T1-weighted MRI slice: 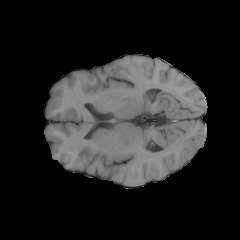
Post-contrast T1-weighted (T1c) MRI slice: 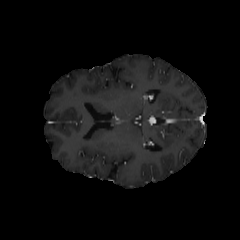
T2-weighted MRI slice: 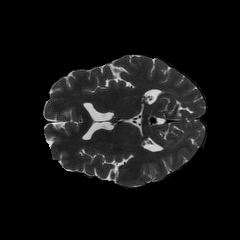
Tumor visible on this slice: no